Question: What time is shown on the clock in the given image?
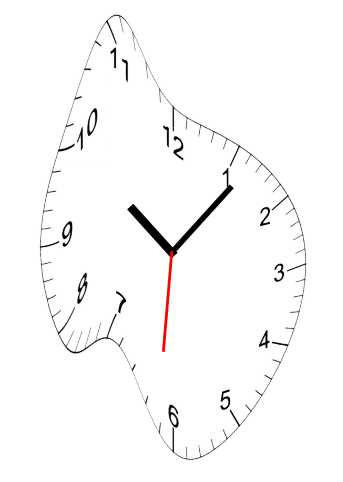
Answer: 10:06:31